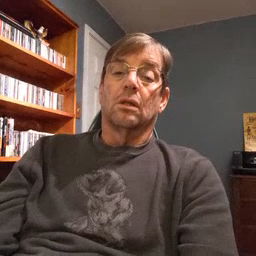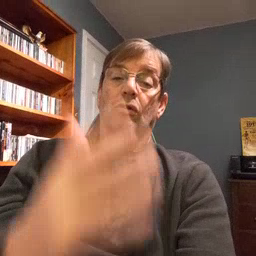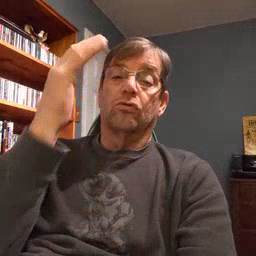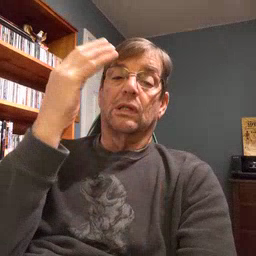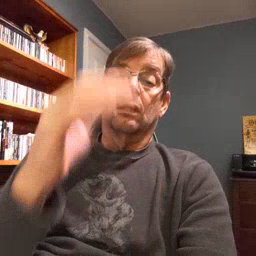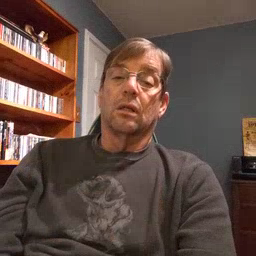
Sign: tree